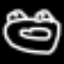
Label: frog